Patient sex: M
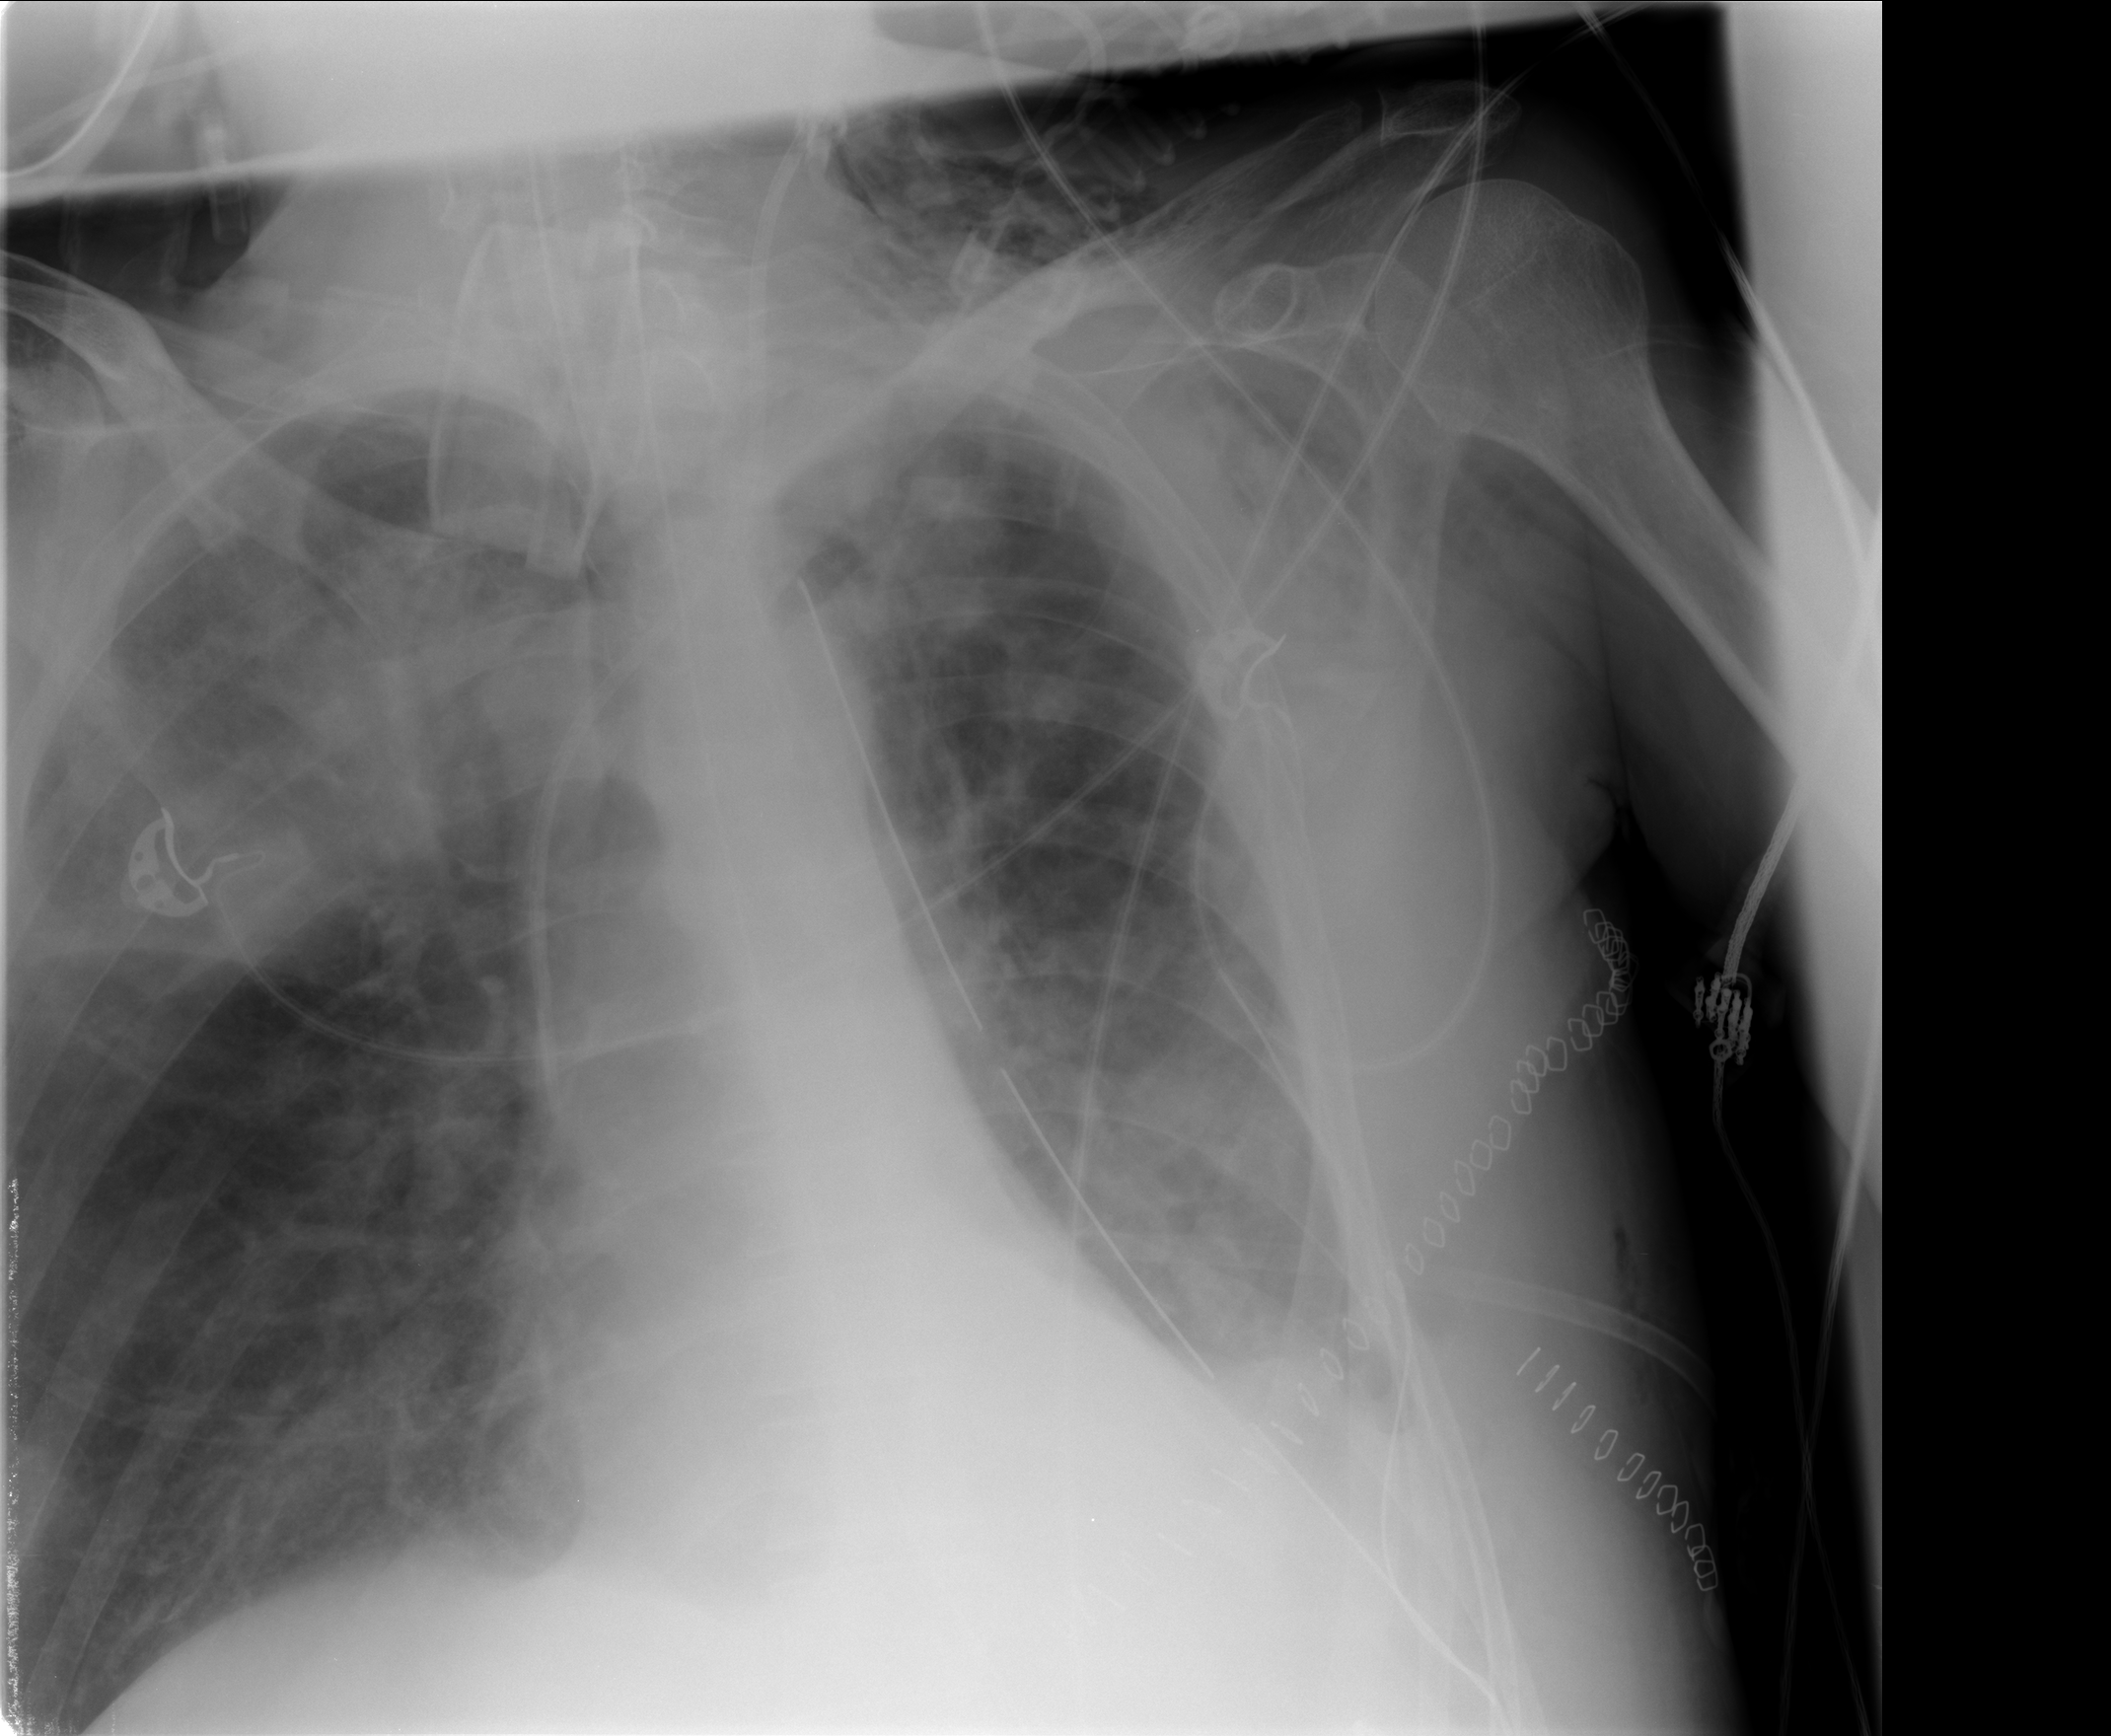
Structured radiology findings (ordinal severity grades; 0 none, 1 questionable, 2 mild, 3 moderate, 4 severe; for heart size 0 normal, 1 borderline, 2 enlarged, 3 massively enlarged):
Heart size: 0
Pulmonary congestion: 2
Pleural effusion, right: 0
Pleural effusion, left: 2
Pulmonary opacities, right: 3
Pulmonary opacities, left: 2
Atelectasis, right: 3
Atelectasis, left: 2